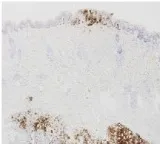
Clinical phenotype in a patient with NF-kappaB1 deficiency. Hematoxilin-eosin; (B) Skin biopsy with Langerhans cells infiltrating epidermis and subcutaneous tissues, positive to CD1a. Magnification 200x.
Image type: pathology (immunostaining)